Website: crate-barrel
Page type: billing-address
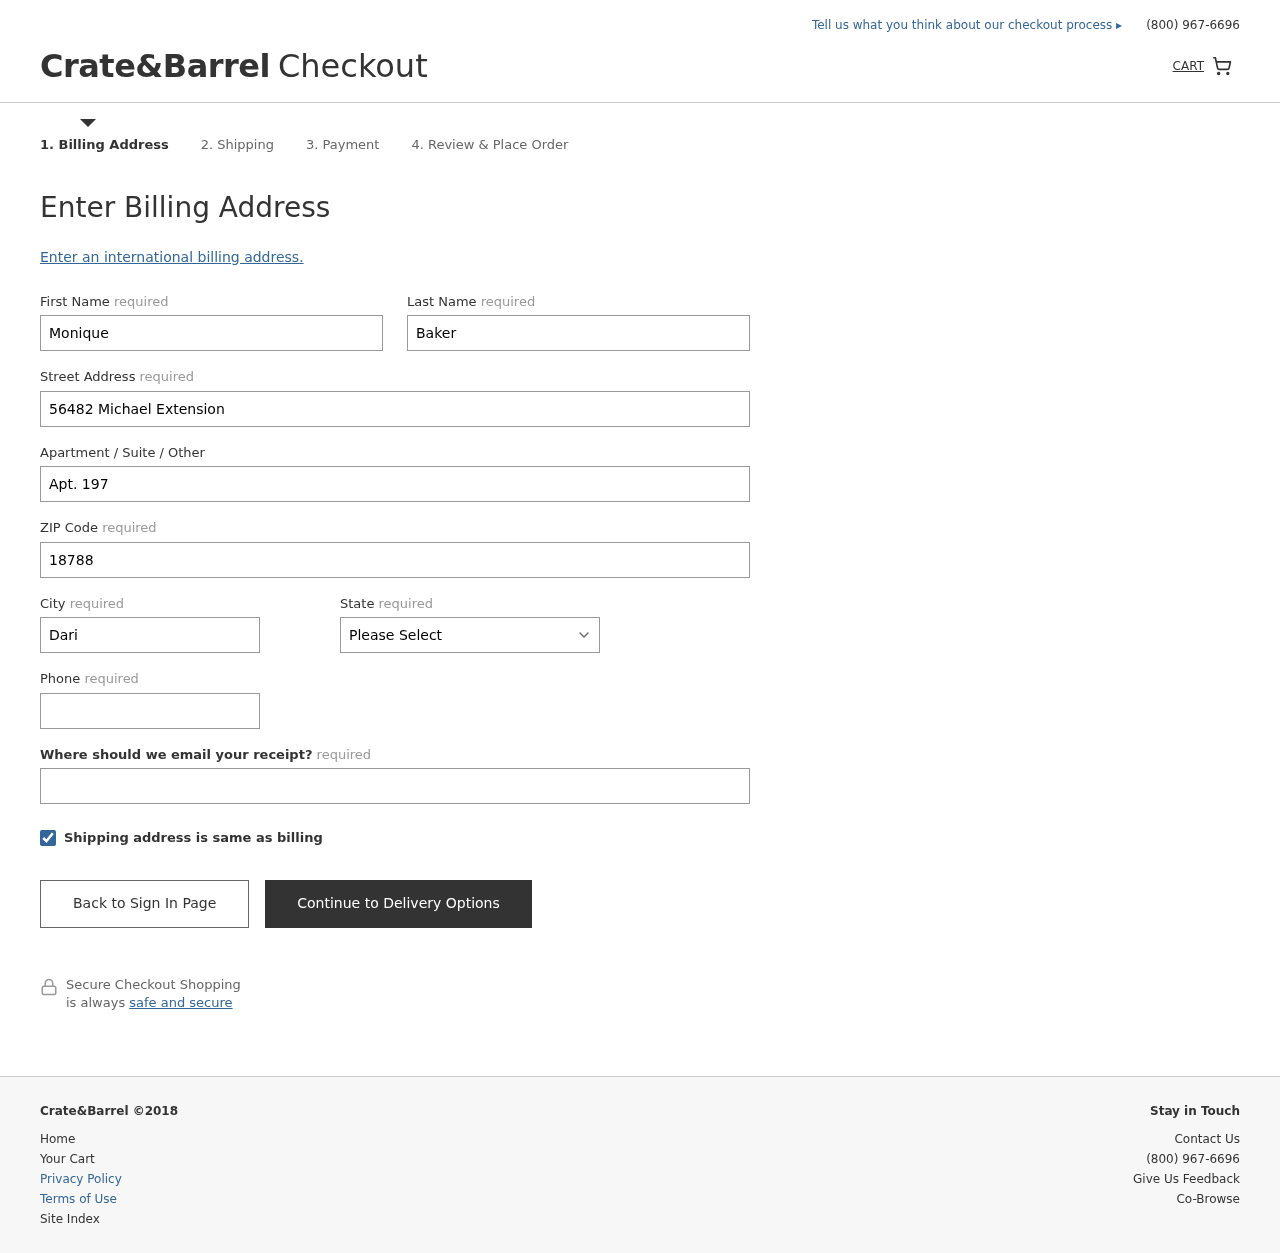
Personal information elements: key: PII_STATE
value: Wyoming
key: PII_FIRSTNAME
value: Monique
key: PII_LASTNAME
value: Baker
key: PII_STREET
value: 56482 Michael Extension
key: PII_STREET2
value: Apt. 197
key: PII_POSTCODE
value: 18788
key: PII_CITY
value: Darinview
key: PII_PHONE
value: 2193453129
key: PII_EMAIL
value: monique_baker@gmail.com